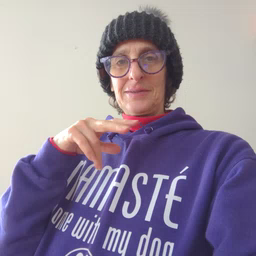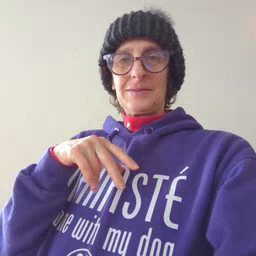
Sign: drink